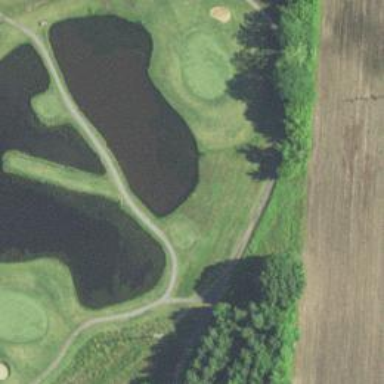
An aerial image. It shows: Golf cartpath that is also road path.